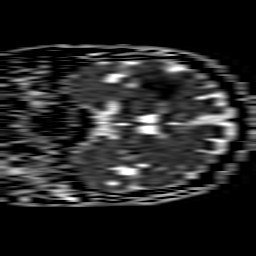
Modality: ADC
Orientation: coronal
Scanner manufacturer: philips
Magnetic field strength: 1.5 T
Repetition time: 3.641 s
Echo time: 0.09255 s